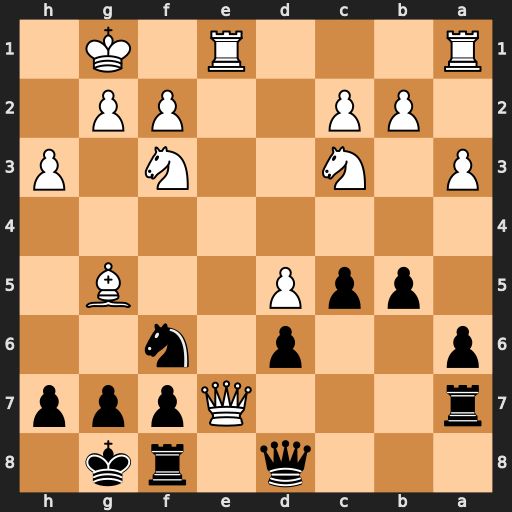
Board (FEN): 3q1rk1/r3Qppp/p2p1n2/1ppP2B1/8/P1N2N1P/1PP2PP1/R3R1K1
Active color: b
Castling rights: -
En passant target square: -
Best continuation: Rxe7 Rxe7 Qxe7